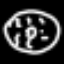
Label: donut